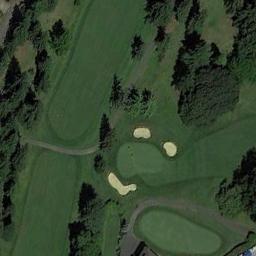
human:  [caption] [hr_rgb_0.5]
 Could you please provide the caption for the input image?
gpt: There are three bunkers and a winding road in this area .

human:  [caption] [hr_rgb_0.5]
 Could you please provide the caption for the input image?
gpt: There are a few bunkers and a few paths on the large green lawn on the golf course and many trees .

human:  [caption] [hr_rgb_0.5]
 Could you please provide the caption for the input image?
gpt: There are many trees near the golf course .

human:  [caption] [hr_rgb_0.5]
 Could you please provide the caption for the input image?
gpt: The golf course has two putting greens, Some fairways, Barrier trees and three sandpits .

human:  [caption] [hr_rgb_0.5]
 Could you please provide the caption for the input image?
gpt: There are three bunkers and some green trees on the golf course .